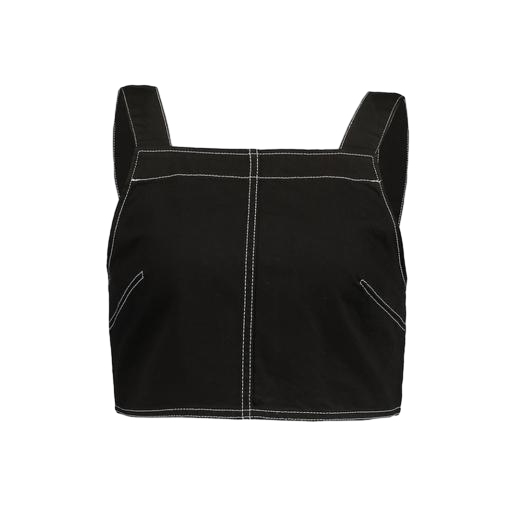
black cropped tank top, black jessie crop top, black ali crop top, white background